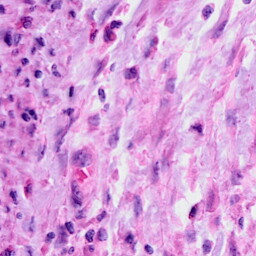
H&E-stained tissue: Cervix